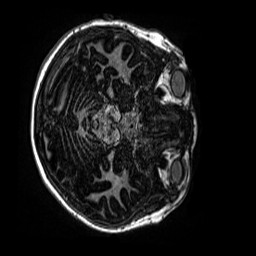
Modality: MP2RAGE
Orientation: axial
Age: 11
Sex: female
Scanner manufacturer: siemens
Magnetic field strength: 3 T
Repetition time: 4 s
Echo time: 0.00299 s